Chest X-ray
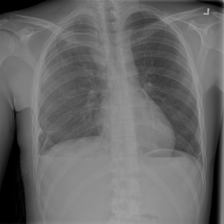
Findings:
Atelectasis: negative
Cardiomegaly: negative
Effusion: positive
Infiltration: negative
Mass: negative
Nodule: negative
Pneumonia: negative
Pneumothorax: positive
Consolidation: negative
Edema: negative
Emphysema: negative
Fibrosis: negative
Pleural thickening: negative
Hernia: negative